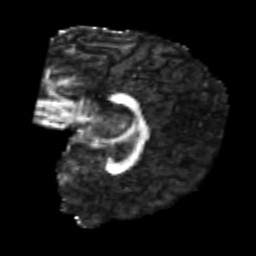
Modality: FA
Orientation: sagittal
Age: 24
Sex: male
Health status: healthy
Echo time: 0.074 s